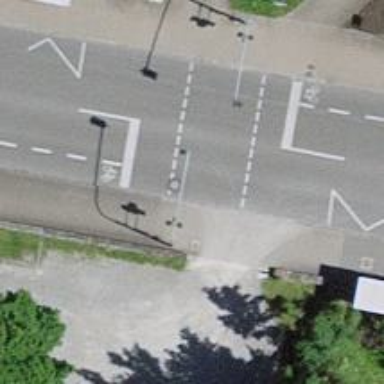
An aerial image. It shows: Road with traffic signals at crossing.